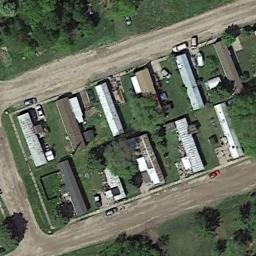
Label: mobile_home_park